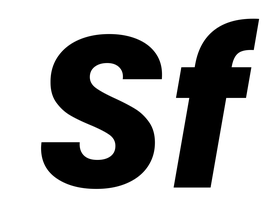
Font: Poppins-BoldItalic